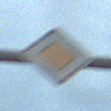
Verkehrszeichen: Vorfahrtsstrasse
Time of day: SunriseSunset
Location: Outdoor (RoadRail)
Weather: PartlyCloudy
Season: NotSpecified
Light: Natural